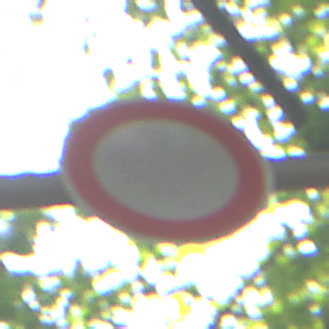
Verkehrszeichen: VerbotFahrzeugeAllerArt
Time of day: MorningAfternoon
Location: Outdoor (RoadRail)
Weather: Clear
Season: NotSpecified
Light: Natural